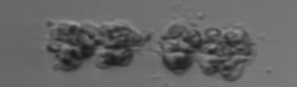
Label: Leptocylindrus_mediterraneus